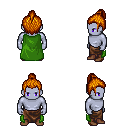
a pixel art fantasy rpg character, male body template, dark elf, purple skin, green cape, robe skirt, dark blonde short topknot hairstyle, brown shoes, four views (front, back, left, right), 2x2 character sprite sheet, small pixel art, hard edges, no anti-aliasing